Question: i want to delete the option of select all in the component of primefaces (SelectManyCheckbox).

I'm trying of delete class of the div for jquery.
$('.ui-chkbox ui-widget').remove();
$('.ui-chkbox-box ui-widget ui-corner-all ui-state-default').remove();
help me please.
I sorry for my english. this is bad.
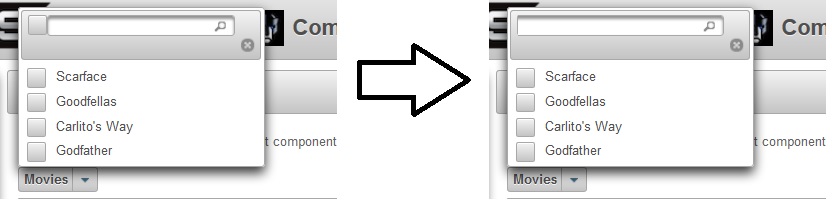
Answer: try this
'''
.ui-selectcheckboxmenu-panel .ui-selectcheckboxmenu-header .ui-chkbox-box{
display: none;
}
'''
just use css to hide that options, however, I don't think remove an components default element is a good choice